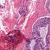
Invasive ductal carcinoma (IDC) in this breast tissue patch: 0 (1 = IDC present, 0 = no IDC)